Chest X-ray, AP view. Patient: 74 years old, sex F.
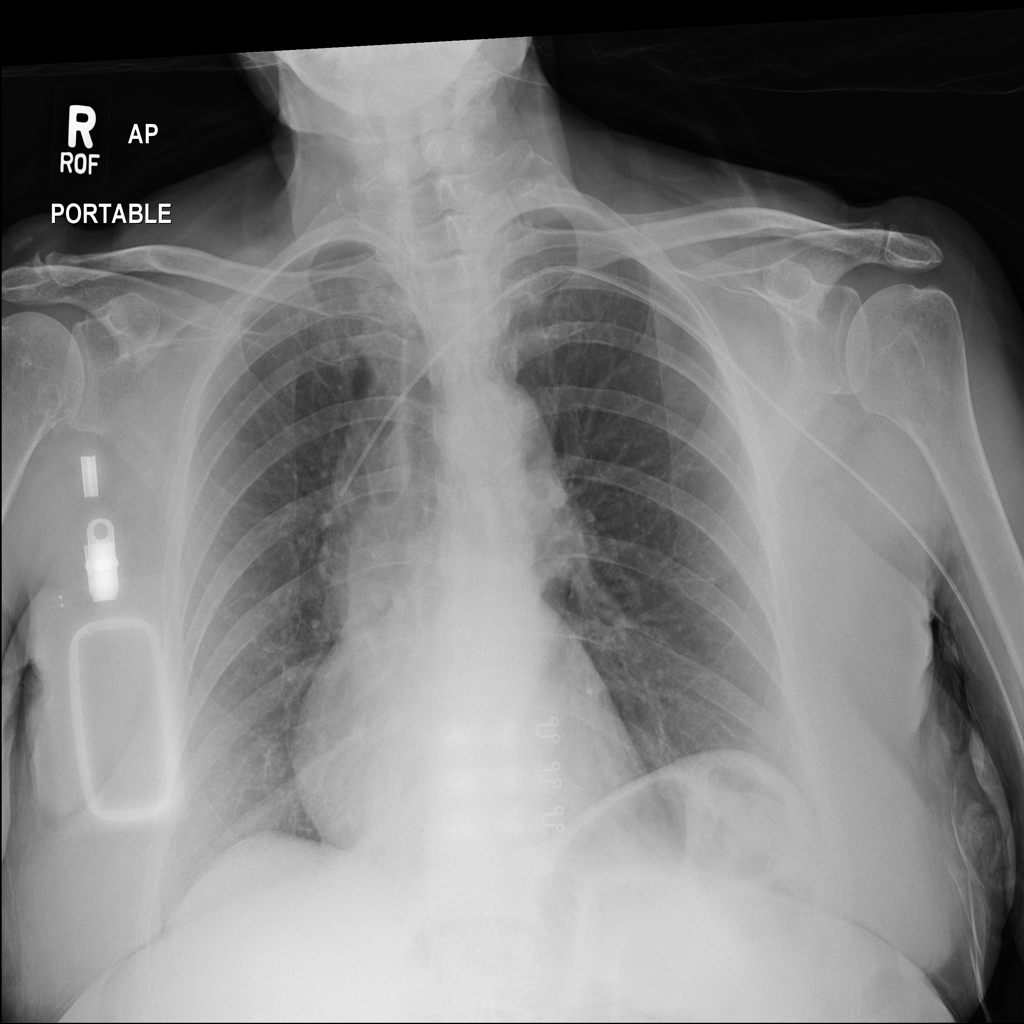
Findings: No Finding